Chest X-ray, PA view. Patient: 8 years old, sex M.
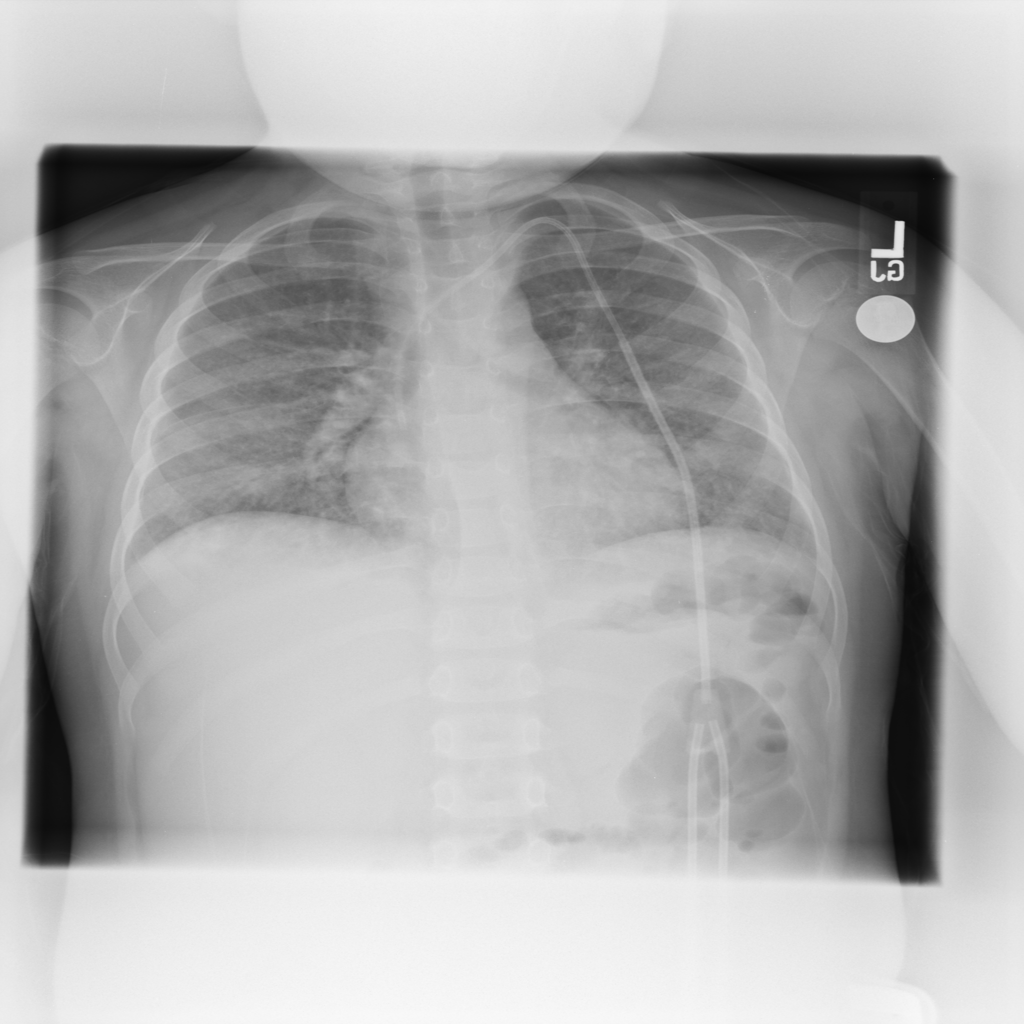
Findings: Effusion, Infiltration